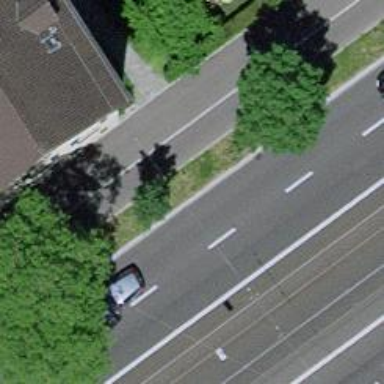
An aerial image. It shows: Tree-lined avenue.